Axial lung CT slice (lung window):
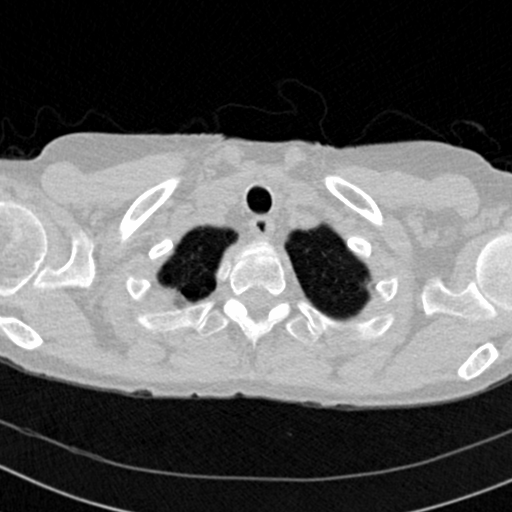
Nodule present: no